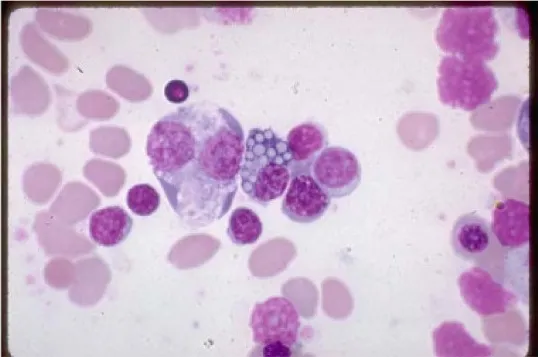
Bone marrow biopsy.
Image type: pathology (giemsa)